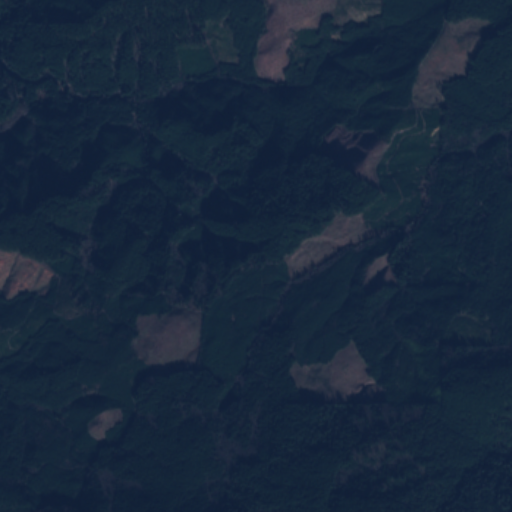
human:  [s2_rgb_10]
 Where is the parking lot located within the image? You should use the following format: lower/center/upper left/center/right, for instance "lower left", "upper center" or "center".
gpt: The parking lot is located in the lower right of the image.
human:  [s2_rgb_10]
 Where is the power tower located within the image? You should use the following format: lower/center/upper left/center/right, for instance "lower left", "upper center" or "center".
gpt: There is no power tower in the image.